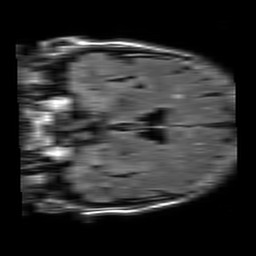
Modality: FLAIR
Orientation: coronal
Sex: male
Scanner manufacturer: philips
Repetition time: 11 s
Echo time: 0.125 s